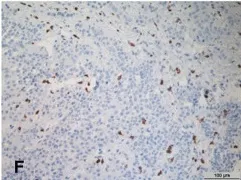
(F) Immunohistochemical staining for CD3.
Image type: pathology (immunostaining)